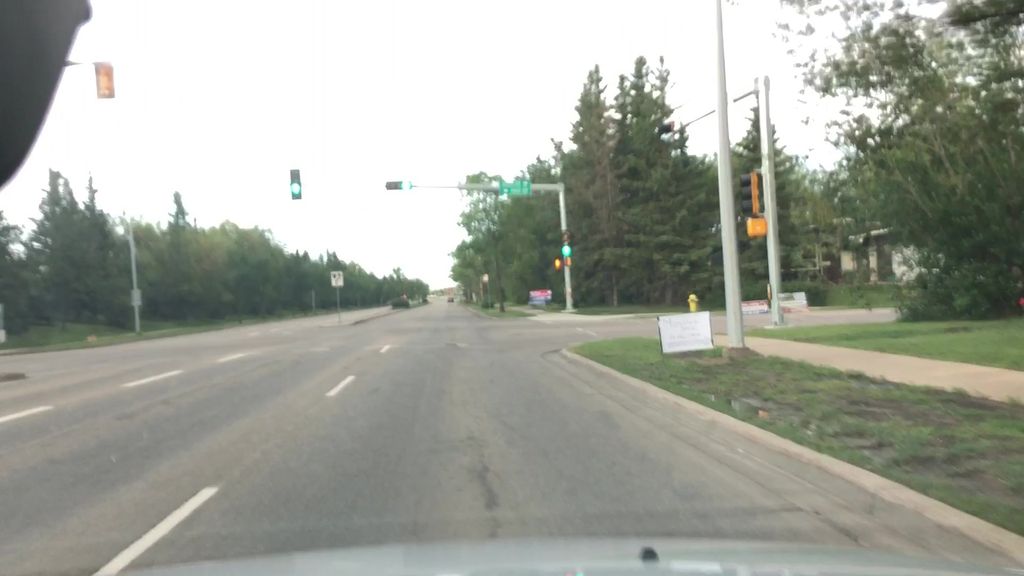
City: edmonton